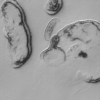
Label: not_dusty